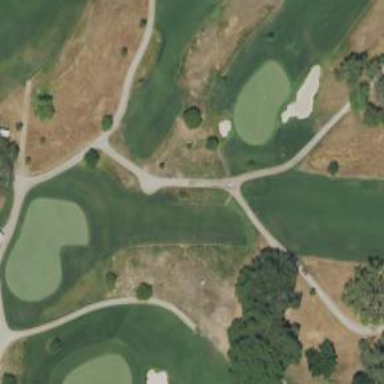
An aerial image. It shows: Rough area in golf course.